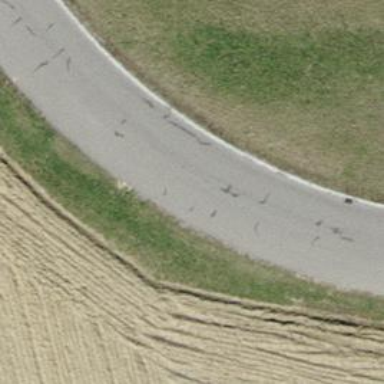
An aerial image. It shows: Tertiary road with asphalt surface.